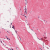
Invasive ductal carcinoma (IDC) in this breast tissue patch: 0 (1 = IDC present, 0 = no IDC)